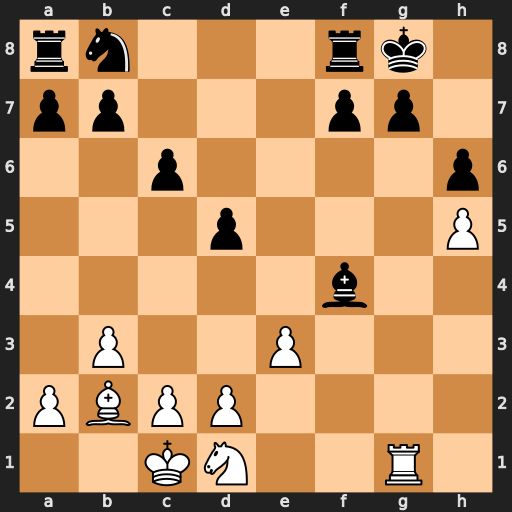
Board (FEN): rn3rk1/pp3pp1/2p4p/3p3P/5b2/1P2P3/PBPP4/2KN2R1
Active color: w
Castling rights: -
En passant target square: -
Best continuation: Rxg7+ Kh8 Rxf7+ Kg8 Rg7+